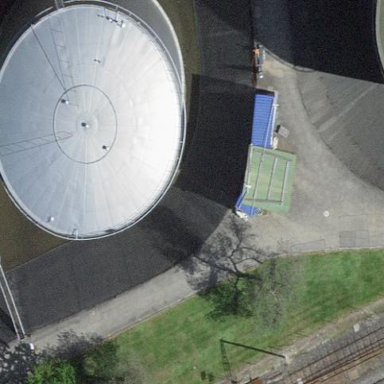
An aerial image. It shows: Building with storage tank.